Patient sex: M
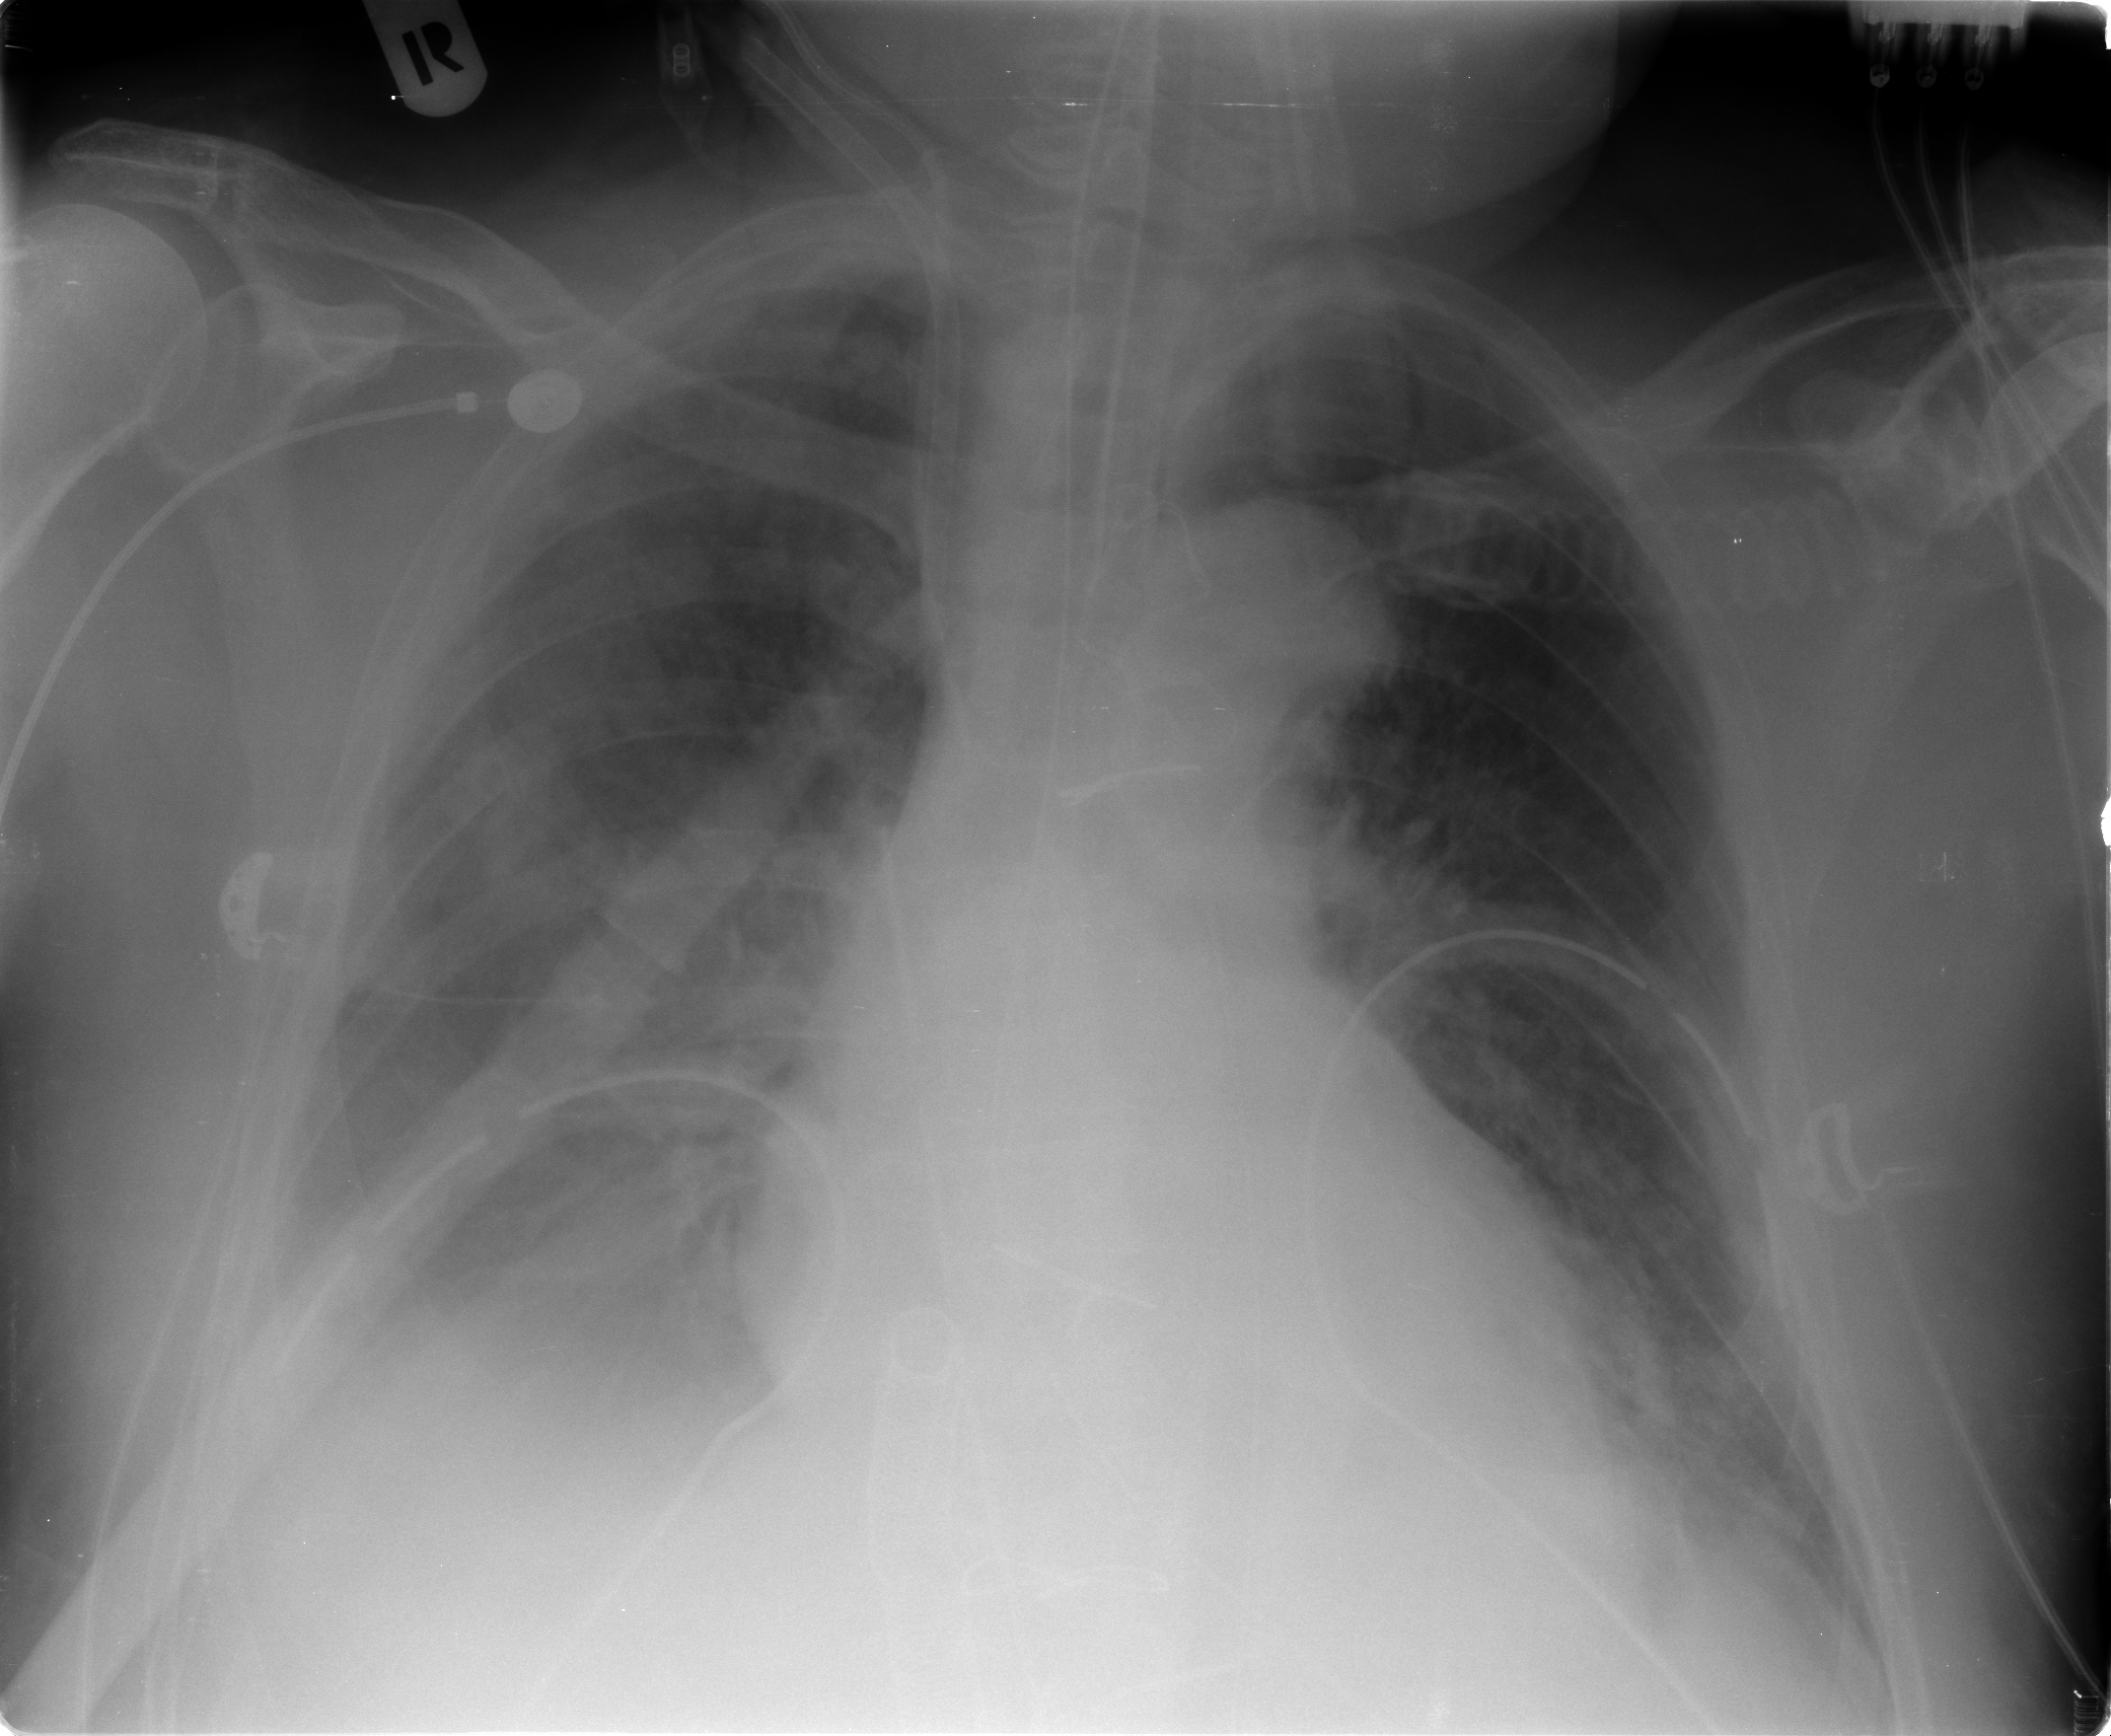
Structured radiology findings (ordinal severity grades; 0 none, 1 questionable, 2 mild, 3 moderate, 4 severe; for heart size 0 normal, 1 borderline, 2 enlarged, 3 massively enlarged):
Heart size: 1
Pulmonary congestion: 2
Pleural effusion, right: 2
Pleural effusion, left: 1
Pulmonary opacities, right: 3
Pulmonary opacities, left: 0
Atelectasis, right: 2
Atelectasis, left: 2